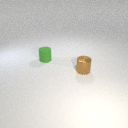
small green rubber cylinder behind small brown metal cylinder